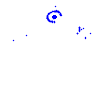
Particle: electron